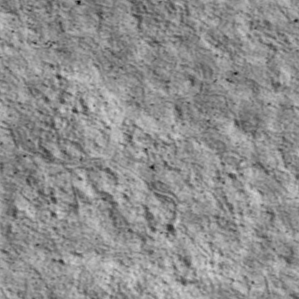
Label: non_frost